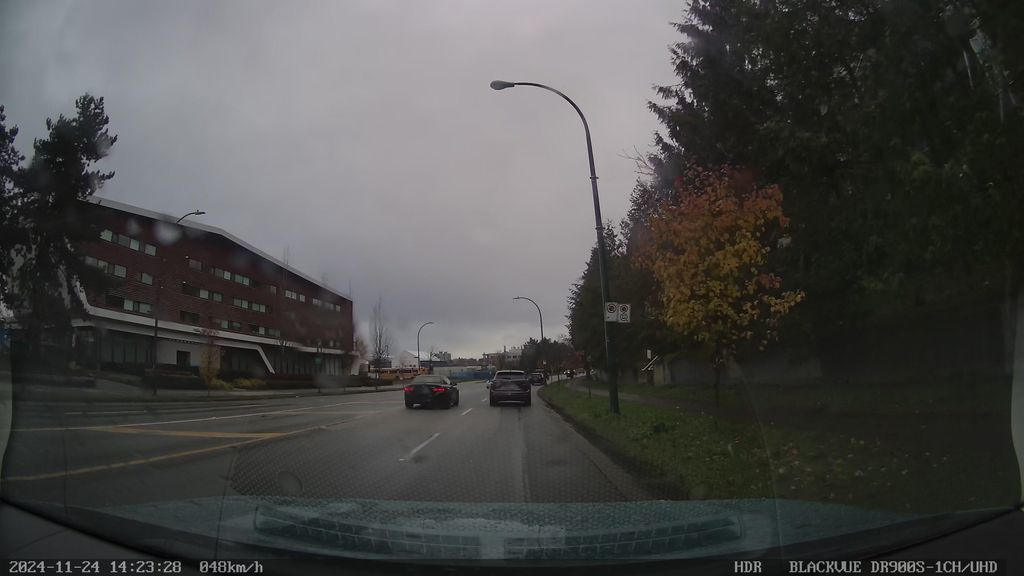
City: vancouver